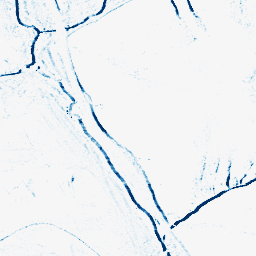
Category: morphological
Decomposition family: morphological_rect
Decomposition parameters: operation: closing
width: 5
height: 3
Upsampling method: quadratic
Upsampling parameters: scale: 2
Upsampling scale: 2